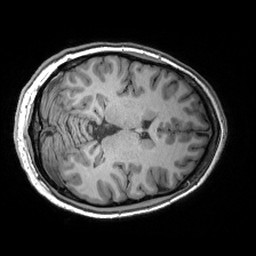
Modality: T1w
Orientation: axial
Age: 20
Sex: female
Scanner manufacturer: siemens
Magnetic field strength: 3 T
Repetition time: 2.53 s
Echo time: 0.00299 s